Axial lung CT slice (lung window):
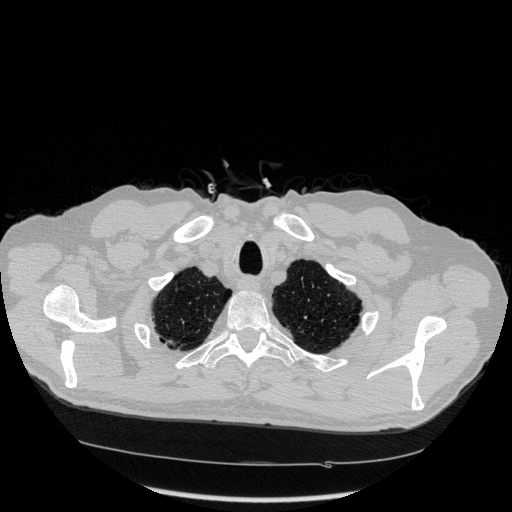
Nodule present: no